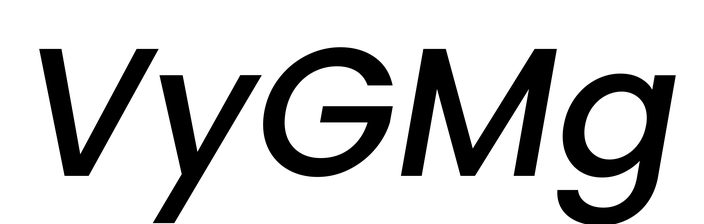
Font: Poppins-MediumItalic